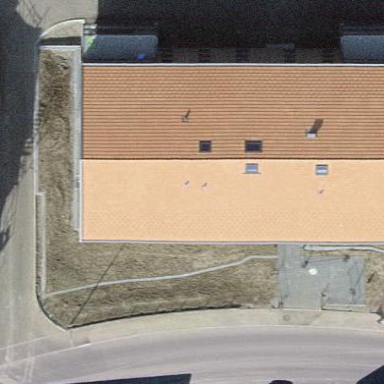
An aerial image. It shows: Gabled building.